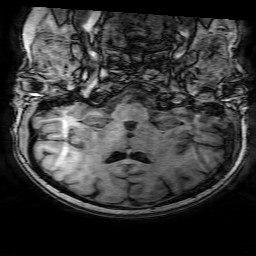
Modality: T1w
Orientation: sagittal
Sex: female
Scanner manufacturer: philips
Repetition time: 0.008079 s
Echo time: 0.00369 s